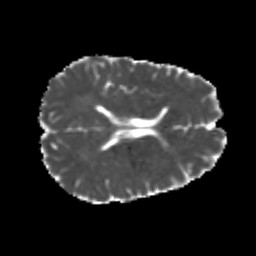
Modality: MD
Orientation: axial
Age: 24
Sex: male
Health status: healthy
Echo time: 0.074 s